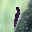
Label: 1